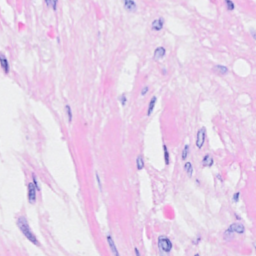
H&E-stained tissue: Breast